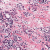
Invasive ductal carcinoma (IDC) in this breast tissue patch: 0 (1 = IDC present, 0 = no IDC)